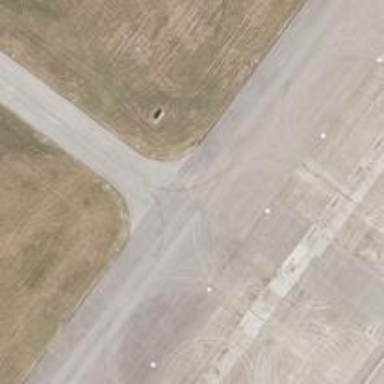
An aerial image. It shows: View of taxiway at the airport.